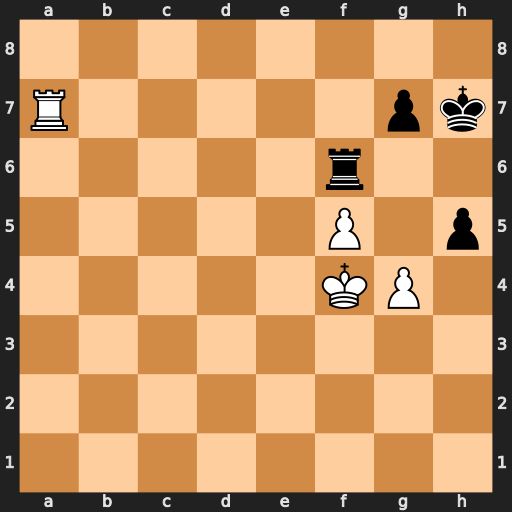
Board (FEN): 8/R5pk/5r2/5P1p/5KP1/8/8/8
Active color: w
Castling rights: -
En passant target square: -
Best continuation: g5 Rf8 f6 Rg8 Kf5